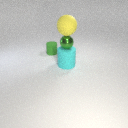
small green rubber cylinder behind large cyan rubber cylinder